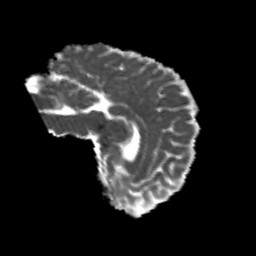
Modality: MD
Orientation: sagittal
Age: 25
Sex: male
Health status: healthy
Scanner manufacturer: philips
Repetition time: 7.394 s
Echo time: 0.08599 s